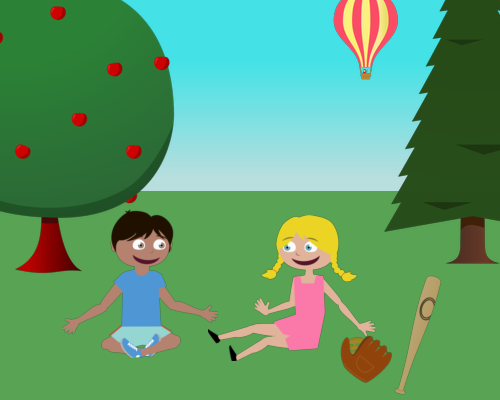
medium apple tree on left side and on right side is medium pine tree and in the sky there is a small hot air balloon to the left of pine tree and below the balloon near the bottom there is a medium baseball glove and to the right of the glove there is a bat and above the glove there is a girl sitting legs out smile facing left and under the apple tree and across from girl there is a boy legs crossed smile facing right